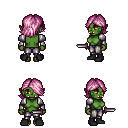
a pixel art fantasy rpg character, female body template, orc, green skin, steel arm armor, metal pants, pink swoop hairstyle, black shoes, dagger, four views (front, back, left, right), 2x2 character sprite sheet, small pixel art, hard edges, no anti-aliasing